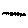
Label: zigzag